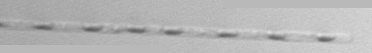
Label: Leptocylindrus